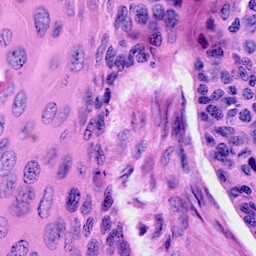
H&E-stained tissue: Cervix